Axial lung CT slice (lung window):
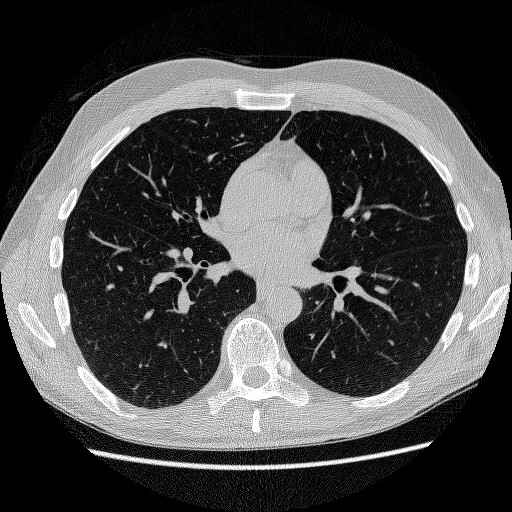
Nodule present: no